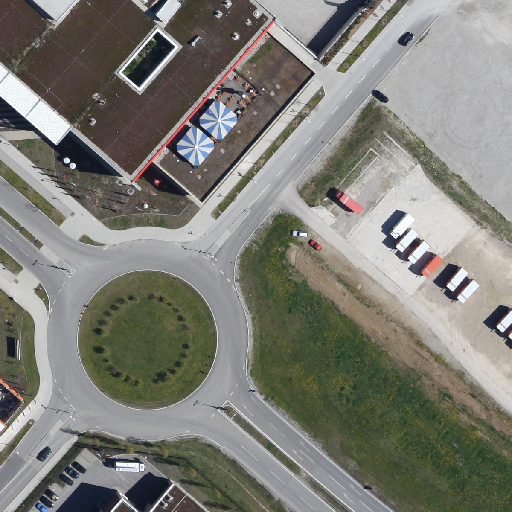
Referring expression: road marking